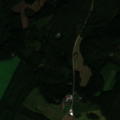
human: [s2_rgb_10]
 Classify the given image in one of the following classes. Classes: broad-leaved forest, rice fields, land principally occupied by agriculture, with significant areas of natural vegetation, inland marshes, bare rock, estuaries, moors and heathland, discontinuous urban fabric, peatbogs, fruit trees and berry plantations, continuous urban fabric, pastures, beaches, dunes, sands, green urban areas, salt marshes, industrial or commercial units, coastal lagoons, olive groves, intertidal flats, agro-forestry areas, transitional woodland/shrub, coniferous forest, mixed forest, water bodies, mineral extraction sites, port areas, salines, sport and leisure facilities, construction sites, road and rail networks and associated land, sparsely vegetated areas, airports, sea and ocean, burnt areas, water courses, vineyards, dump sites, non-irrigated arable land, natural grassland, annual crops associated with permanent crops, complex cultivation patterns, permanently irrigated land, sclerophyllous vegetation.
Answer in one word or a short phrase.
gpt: non-irrigated arable land, coniferous forest, mixed forest